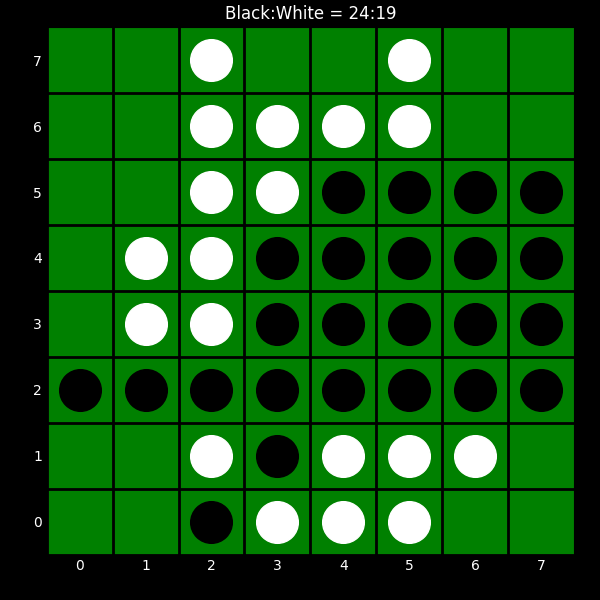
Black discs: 24
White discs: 19